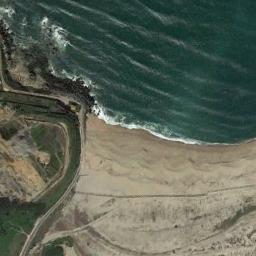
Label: beach